Interaction volume radius: 10 \u00c5
Interaction volume height: 10 \u00c5
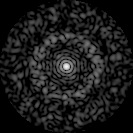
Disorder parameter: 0.8297